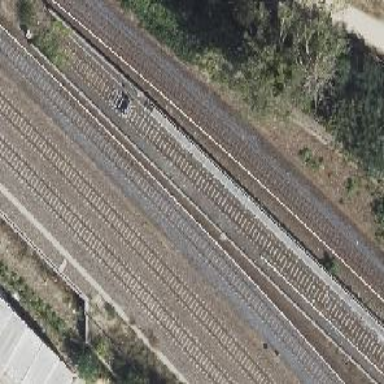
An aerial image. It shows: Railway track.